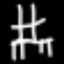
Label: chair